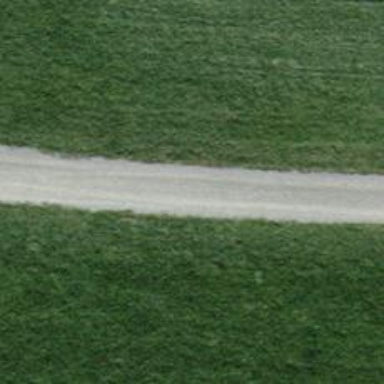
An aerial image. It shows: Unclassified road with pebblestone surface of grade 2 tracktype.